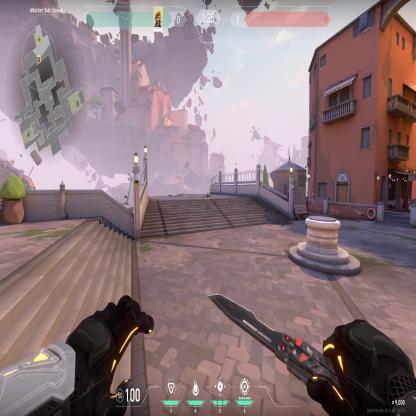
Label: dropped spike